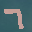
Label: 7